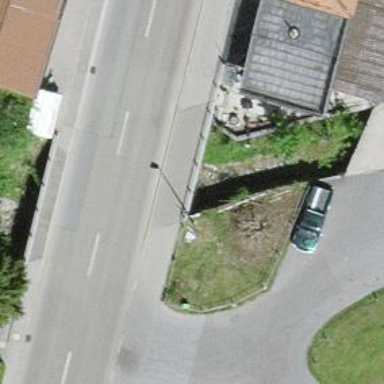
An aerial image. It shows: Sidewalk footway on asphalt bridge.